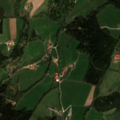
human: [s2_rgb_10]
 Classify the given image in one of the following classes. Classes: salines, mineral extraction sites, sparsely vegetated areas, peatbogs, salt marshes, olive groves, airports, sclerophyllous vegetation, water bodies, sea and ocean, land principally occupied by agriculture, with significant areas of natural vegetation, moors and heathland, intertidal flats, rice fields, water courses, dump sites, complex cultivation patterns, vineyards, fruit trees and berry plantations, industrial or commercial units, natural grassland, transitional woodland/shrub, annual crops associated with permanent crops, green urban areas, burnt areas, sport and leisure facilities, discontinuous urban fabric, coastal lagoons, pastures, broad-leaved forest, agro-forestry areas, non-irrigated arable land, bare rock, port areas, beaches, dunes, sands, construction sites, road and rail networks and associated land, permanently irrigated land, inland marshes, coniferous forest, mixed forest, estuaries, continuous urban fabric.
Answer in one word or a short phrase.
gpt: non-irrigated arable land, pastures, land principally occupied by agriculture, with significant areas of natural vegetation, coniferous forest